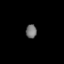
Tissue: skin
Cell type: T cells
Senescence score: 0.2532
Nuclear area (px): 145
Mean DAPI intensity: 115.717